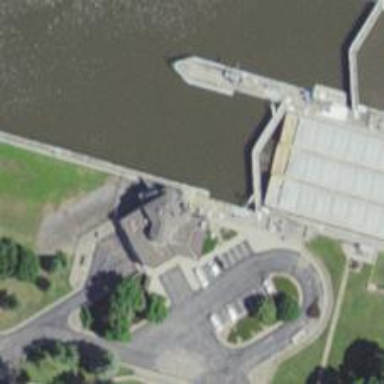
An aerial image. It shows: Lock gate along waterway.